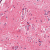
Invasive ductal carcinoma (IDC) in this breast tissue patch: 0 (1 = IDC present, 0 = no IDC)